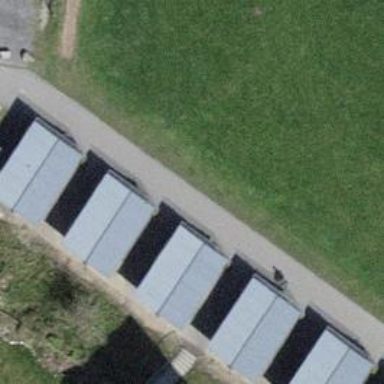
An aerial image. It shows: Bicycle parking area.